Question: I switched from render buffer to depth texture in my FBO.But it seem like it doesn't contain any depth data.If I render this texture to a full screen quad everything is black.I am pretty sure the texture and FBO setup is ok.FBO is completed and if I clear depth, let's say to gray :
glClearDepth(0.5f);
Then I see the color in the blit pass, but not the data from the geometry rendering.
Anyway, that is how I create the texture:
'''
glBindTexture ( GL_TEXTURE_2D, _id );
glTexStorage2D(GL_TEXTURE_2D,1,intFmt,theWidth,theHeight);
glTexParameteri(GL_TEXTURE_2D, GL_TEXTURE_MIN_FILTER, GL_NEAREST);
glTexParameteri(GL_TEXTURE_2D, GL_TEXTURE_MAG_FILTER, GL_NEAREST);
glTexParameteri(GL_TEXTURE_2D, GL_TEXTURE_WRAP_S, GL_CLAMP_TO_EDGE);
glTexParameteri(GL_TEXTURE_2D, GL_TEXTURE_WRAP_T, GL_CLAMP_TO_EDGE);
glTexParameteri(GL_TEXTURE_2D, GL_TEXTURE_COMPARE_MODE, GL_COMPARE_R_TO_TEXTURE);
glTexParameteri (GL_TEXTURE_2D, GL_TEXTURE_COMPARE_MODE, GL_NONE);
glTexParameteri (GL_TEXTURE_2D, GL_DEPTH_TEXTURE_MODE, GL_INTENSITY);
glBindTexture(_target,0);
'''
Where intFmt is GL_DEPTH_COMPONENT24 or GL_DEPTH_COMPONENT32 (tried both..)
That is how I attach it to the FBO:
'''
glBindFramebuffer(GL_FRAMEBUFFER, _frameBuffer);
glBindTexture(GL_TEXTURE_2D, _id);
glFramebufferTexture2D(GL_FRAMEBUFFER, GL_DEPTH_ATTACHMENT, target,_id, 0);
'''
And this is blit pass fragment shader:
'''
#version 420
layout(binding=0) uniform sampler2D COLOR_MAP_0;
smooth in vec2 uvsOut;
out vec4 OUTPUT;
void main(void) {
ivec2 tsize = textureSize(COLOR_MAP_0, 0);
vec2 screntc = gl_FragCoord.xy * (1.0 / vec2(tsize));
OUTPUT = vec4(texture(COLOR_MAP_0, screntc).rrr ,1) ;
}
'''
Maybe I should explicitly write depth in fragment shader?
I tried to linearize the depth in the blit fragment shader.It works.Now I can see the depth.But I see white and some gray shades without it.In the snapshot:left part is drawn using linearization while the right part samples from depth texture directly.

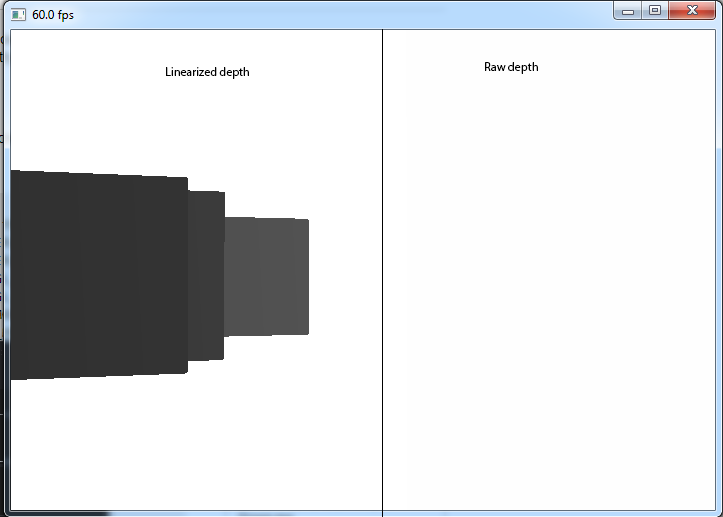
Answer: It seems okay and normal.
You have to keep in mind that DEPTH is not an RGB data nor it's linear, the actual format depends on what you request ( in the OpenGL context creation ) or the buffer/texture you create for the FBO.
DEPTH is always a single channel data however the fragment shader allows you to access however you want .rgb will return data but it'll be incorrect.
The DEPTH data since it's non linear you can think of it as the information is compressed into the closer part to 1.0 so most of the things have values of 0.9998 0.9997, if you you can see the difference in image editor apps but again it's not the way how it should be displayed after all.
To display the DEPTH you need to linearize it so it "makes sense" for that you need to take the near/far plane into account, in that case White == far , Dark ( Black ) == close.